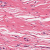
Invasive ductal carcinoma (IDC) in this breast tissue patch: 0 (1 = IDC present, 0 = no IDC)